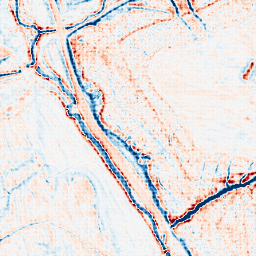
Category: edge_preserving
Decomposition family: anisotropic_diffusion
Decomposition parameters: iterations: 20
kappa: 30
gamma: 0.15
Upsampling method: sinc_hamming
Upsampling parameters: scale: 8
kernel_size: 8
Upsampling scale: 8